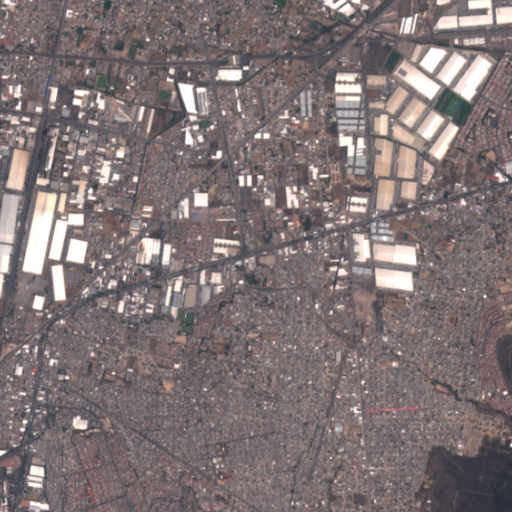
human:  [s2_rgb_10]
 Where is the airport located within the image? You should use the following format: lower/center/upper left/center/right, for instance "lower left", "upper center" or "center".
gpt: There is no airport in the image.